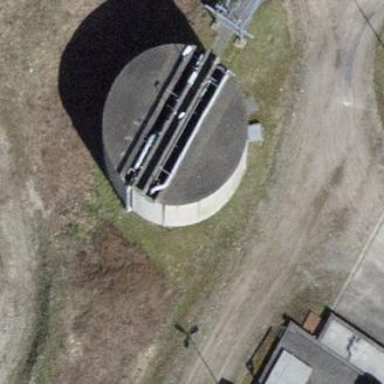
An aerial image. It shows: Industrial building with storage tank.